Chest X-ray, AP view. Patient: 58 years old, sex F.
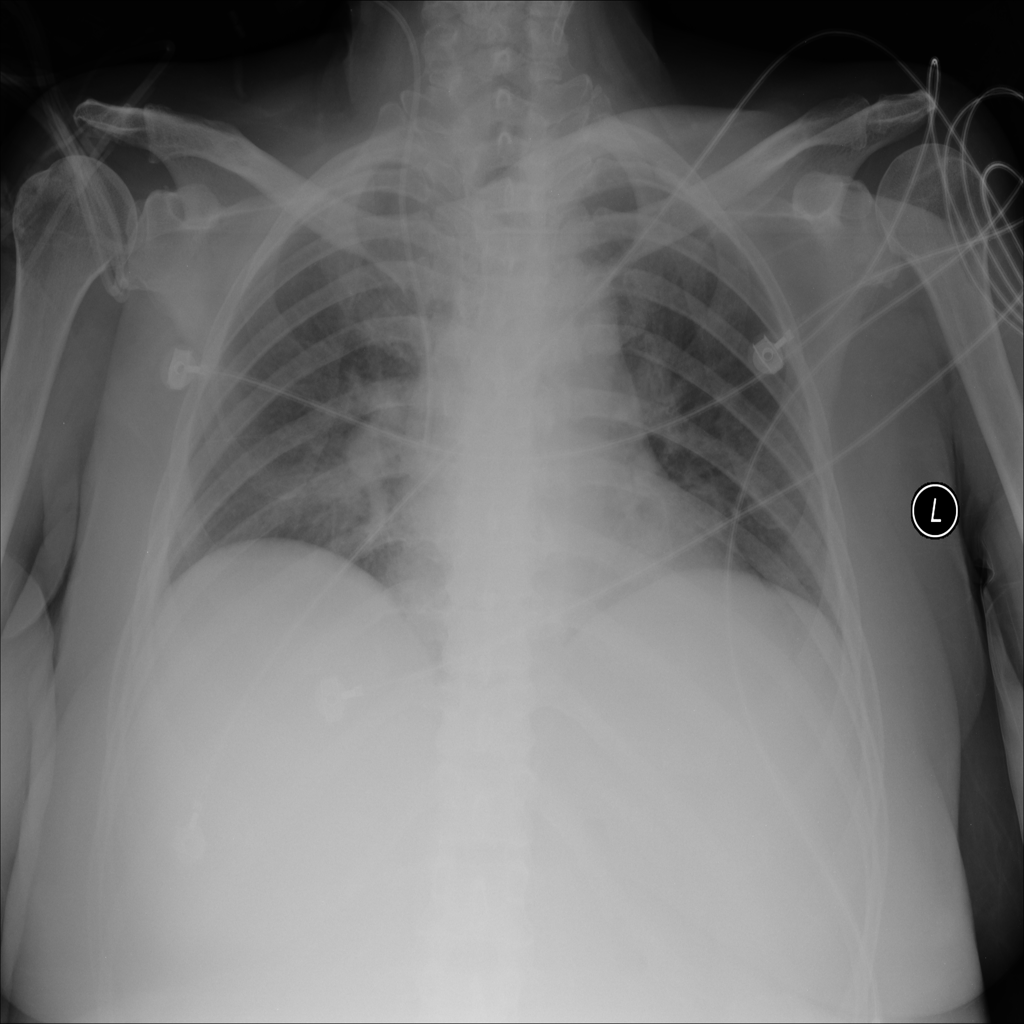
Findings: No Finding